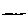
Label: line